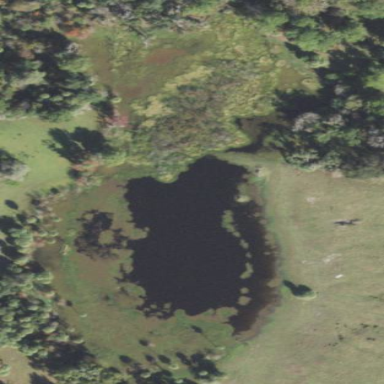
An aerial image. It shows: Marsh wetland.